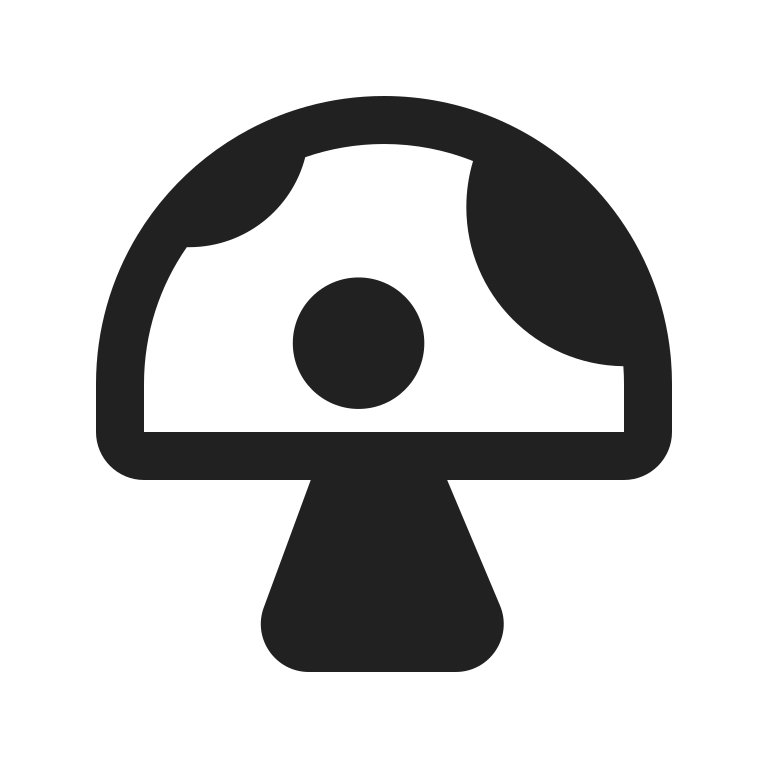
mushroom high contrast